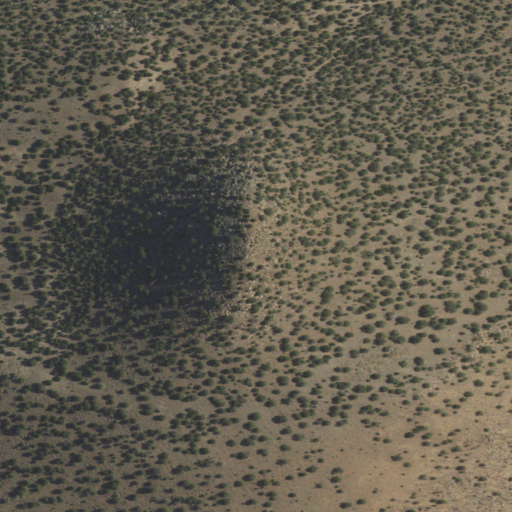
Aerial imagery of mountain in New Mexico named Tetilla Peak containing shrub and evergreen forest